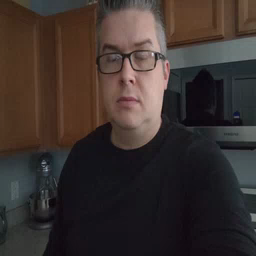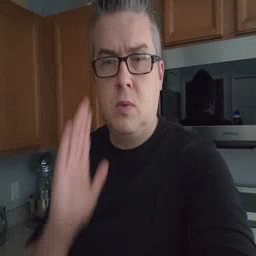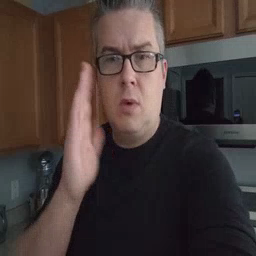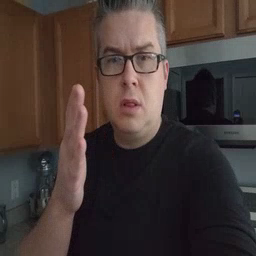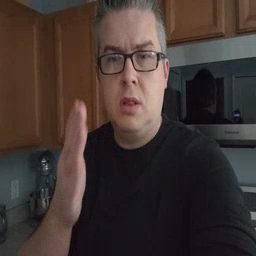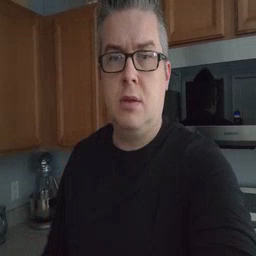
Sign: will